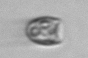
Label: Balanion